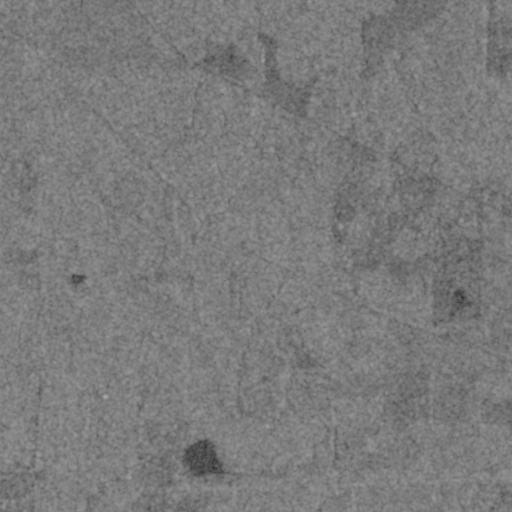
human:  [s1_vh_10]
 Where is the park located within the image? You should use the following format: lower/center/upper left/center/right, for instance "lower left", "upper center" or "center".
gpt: The park is located in the center left of the image.
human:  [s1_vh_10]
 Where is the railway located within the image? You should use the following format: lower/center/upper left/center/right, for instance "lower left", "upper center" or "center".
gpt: The railway is located in the lower of the image.
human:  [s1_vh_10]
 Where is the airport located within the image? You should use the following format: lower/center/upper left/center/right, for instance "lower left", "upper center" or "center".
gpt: There is no airport in the image.

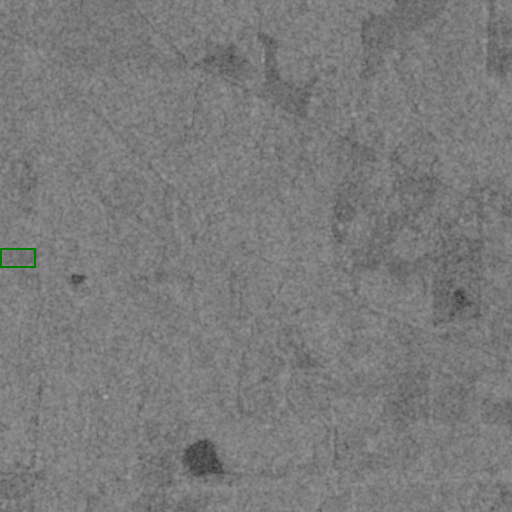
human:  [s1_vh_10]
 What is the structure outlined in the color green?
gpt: The structure outlined in green is a park.
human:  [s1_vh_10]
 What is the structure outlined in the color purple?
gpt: There is no purple outline.